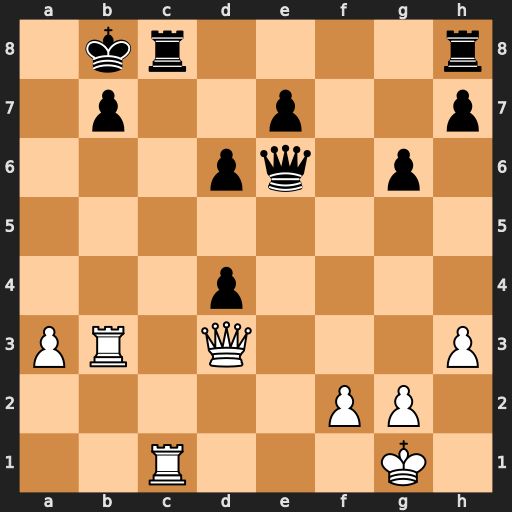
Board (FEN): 1kr4r/1p2p2p/3pq1p1/8/3p4/PR1Q3P/5PP1/2R3K1
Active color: w
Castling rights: -
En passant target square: -
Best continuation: Rxb7+ Kxb7 Qb5+